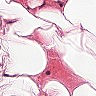
Metastatic tissue present: no